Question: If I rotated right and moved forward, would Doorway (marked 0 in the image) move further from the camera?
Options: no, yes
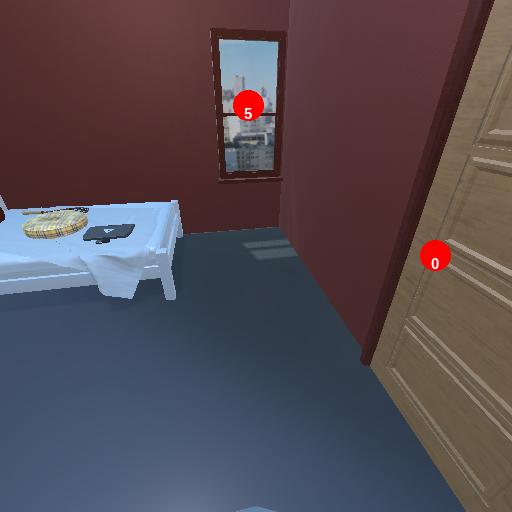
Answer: no